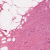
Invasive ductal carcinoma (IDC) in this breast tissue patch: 0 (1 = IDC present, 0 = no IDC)